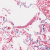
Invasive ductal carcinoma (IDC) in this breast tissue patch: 0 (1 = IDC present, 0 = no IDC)